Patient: sex M, age 37
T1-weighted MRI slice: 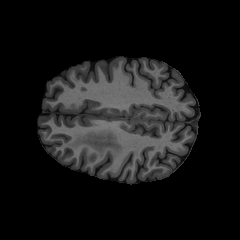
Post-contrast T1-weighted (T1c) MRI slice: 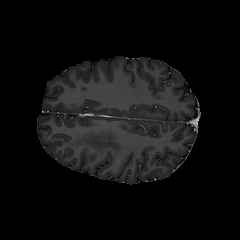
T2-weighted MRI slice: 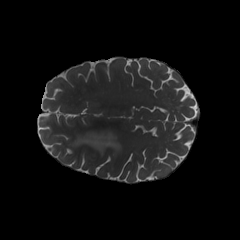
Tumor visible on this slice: yes
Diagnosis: Astrocytoma, IDH-mutant
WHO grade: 4